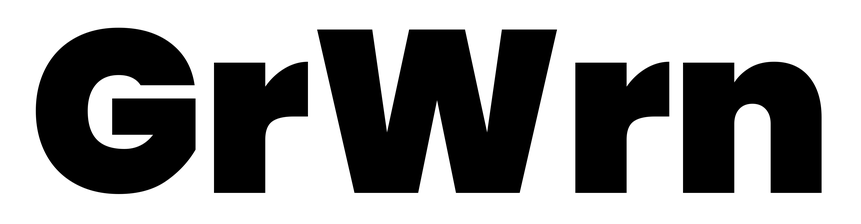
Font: Poppins-Black